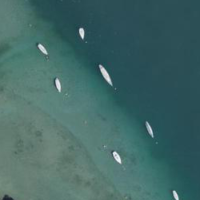
EUNIS habitat code: 14
Species observed at this site:
Podiceps cristatus
Mergus merganser